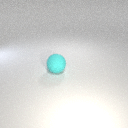
large cyan rubber sphere